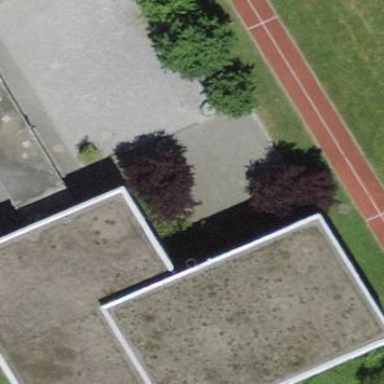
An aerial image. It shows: School building.